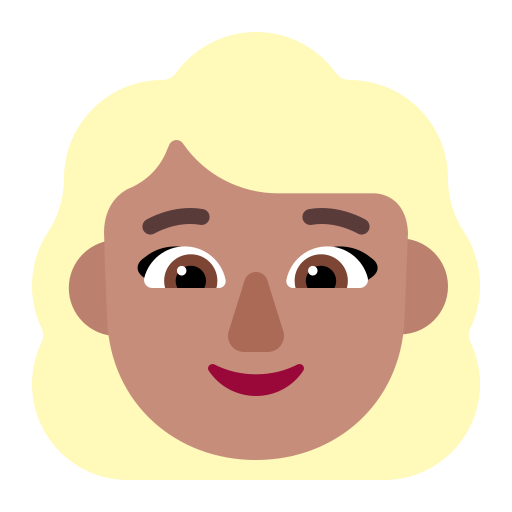
woman blonde hair flat